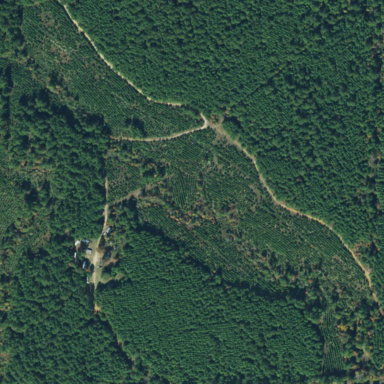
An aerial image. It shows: Forest with evergreen needle-leaved trees.